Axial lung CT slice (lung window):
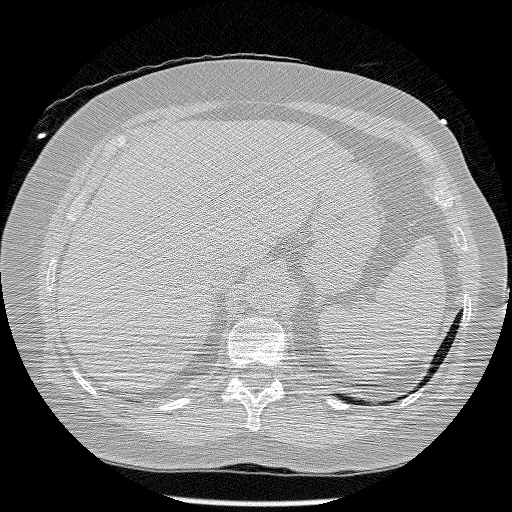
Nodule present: no